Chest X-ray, AP view. Patient: 44 years old, sex F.
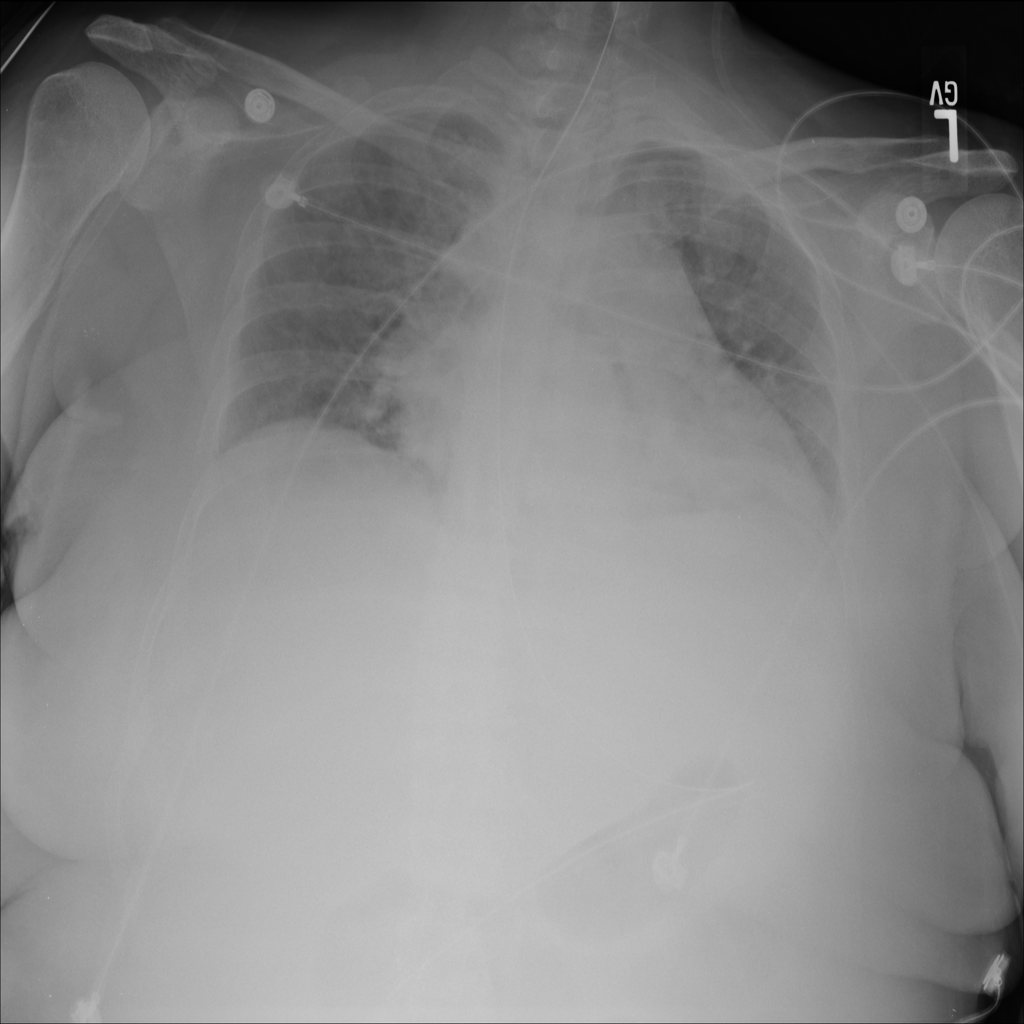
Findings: No Finding